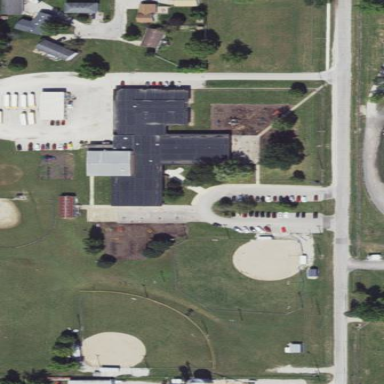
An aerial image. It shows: School building.